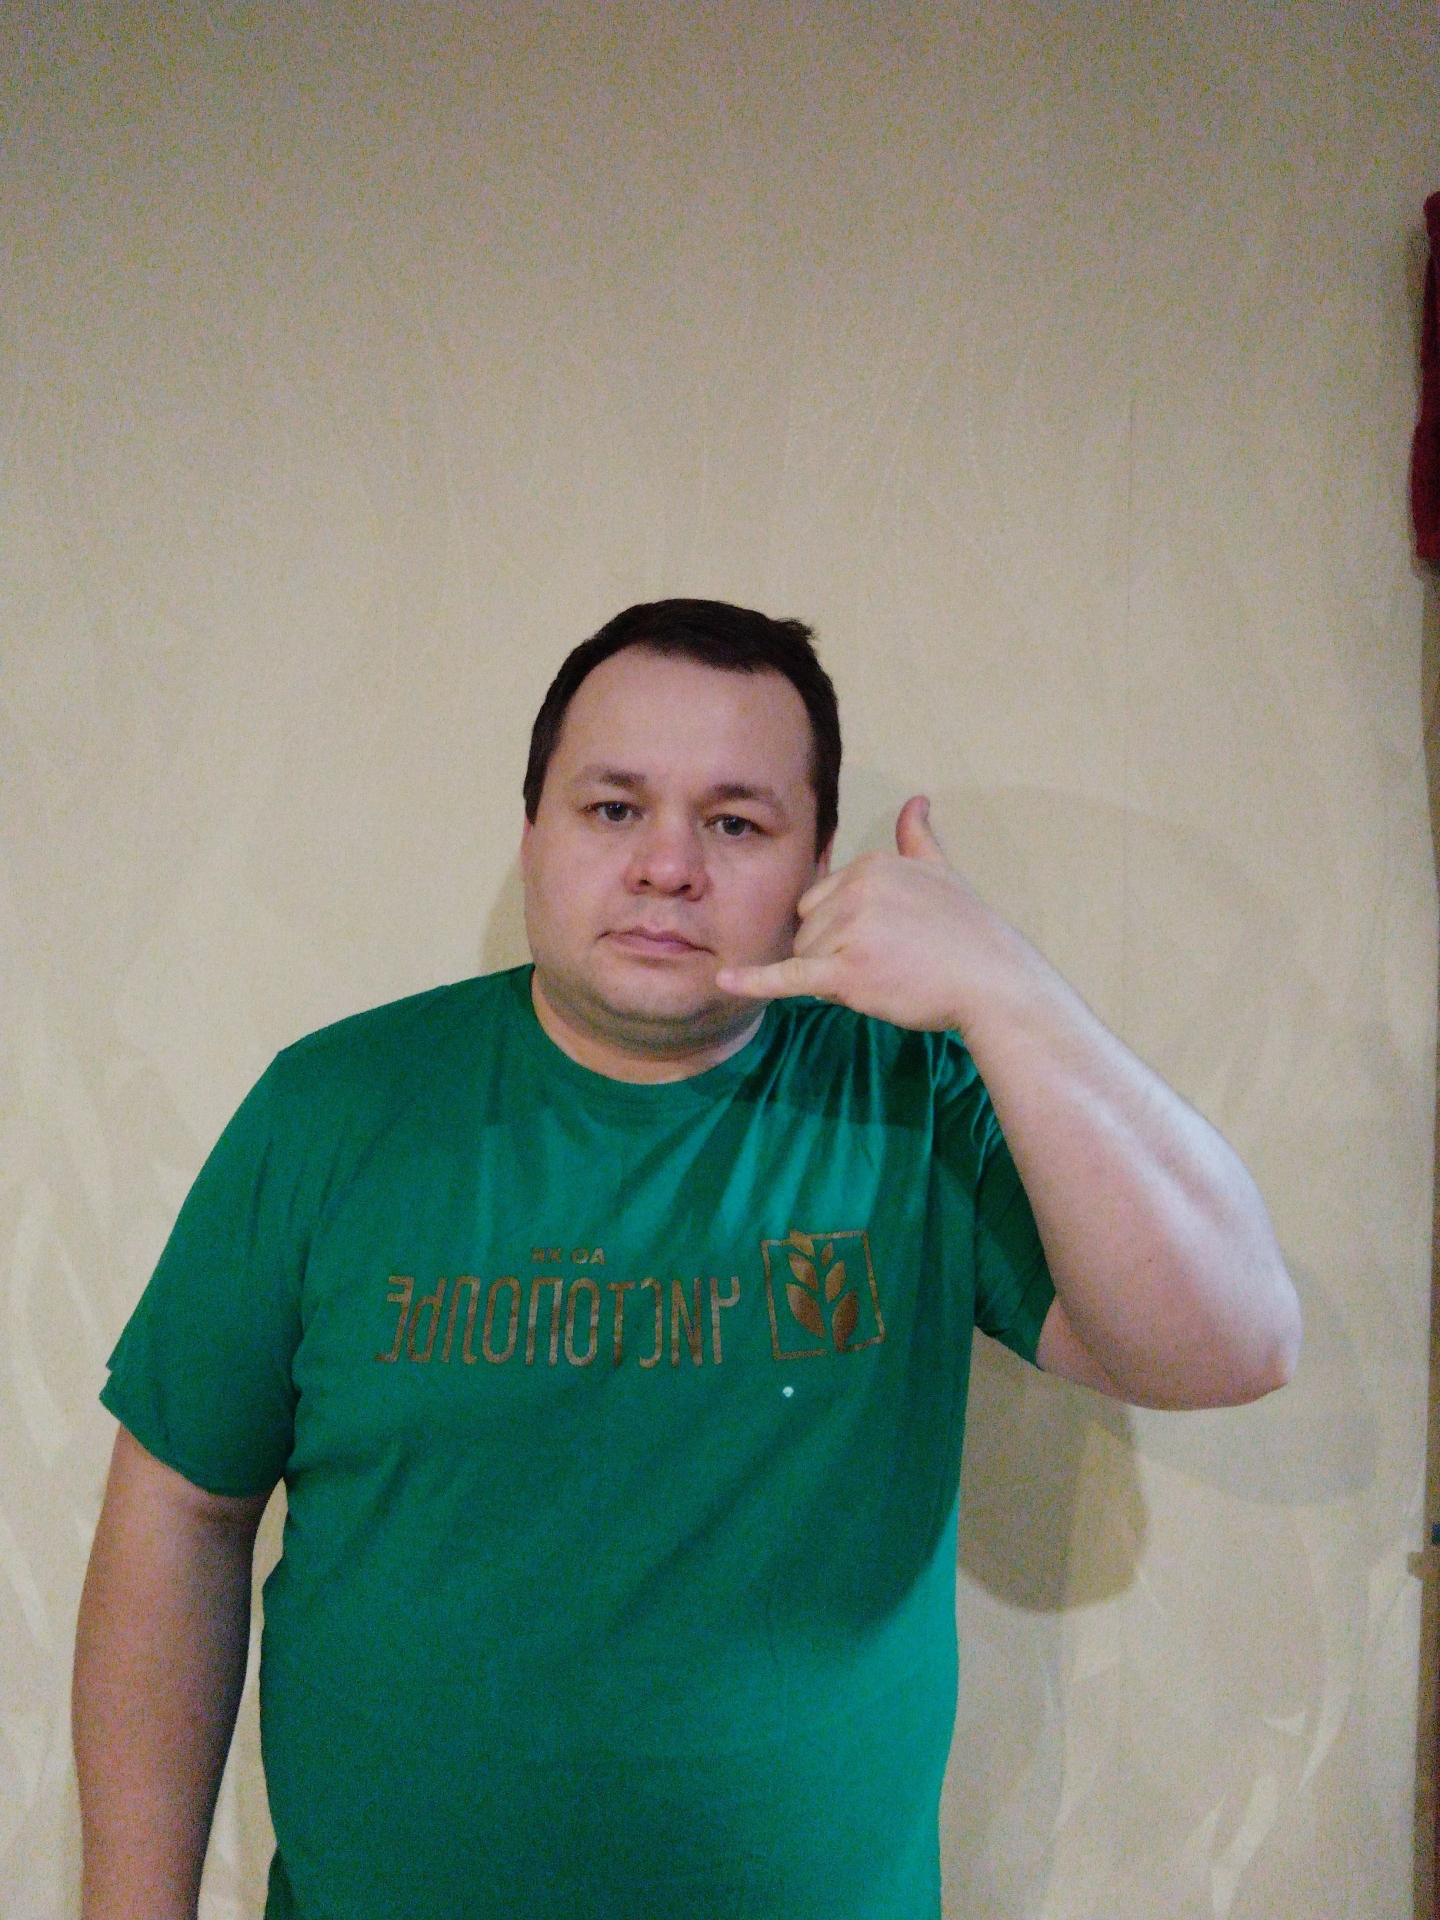
Label: noise